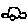
Label: car